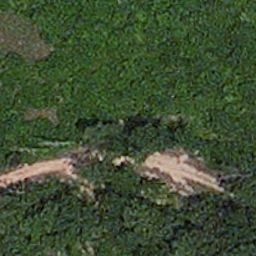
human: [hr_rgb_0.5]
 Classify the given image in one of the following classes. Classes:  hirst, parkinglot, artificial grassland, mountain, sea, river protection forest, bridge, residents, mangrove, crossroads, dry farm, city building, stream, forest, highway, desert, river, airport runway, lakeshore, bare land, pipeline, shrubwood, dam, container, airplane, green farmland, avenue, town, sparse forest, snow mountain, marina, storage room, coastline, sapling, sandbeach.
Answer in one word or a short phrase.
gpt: avenue